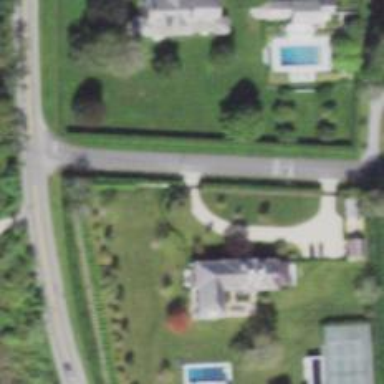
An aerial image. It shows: Driveway.